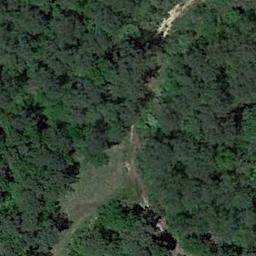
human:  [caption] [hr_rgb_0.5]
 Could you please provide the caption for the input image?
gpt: The forest has a clearing and a lot of dense green trees of different color depths and a road goes through the forest .

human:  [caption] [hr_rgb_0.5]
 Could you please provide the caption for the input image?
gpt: A narrow and curved earth road passes through the dense forest .

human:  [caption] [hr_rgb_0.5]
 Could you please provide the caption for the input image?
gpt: There is a road goes through the forest .

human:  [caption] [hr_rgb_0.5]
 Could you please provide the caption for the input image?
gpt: A red house is hidden in this dense forest .

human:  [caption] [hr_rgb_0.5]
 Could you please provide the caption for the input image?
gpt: A winding path goes through a green forest .